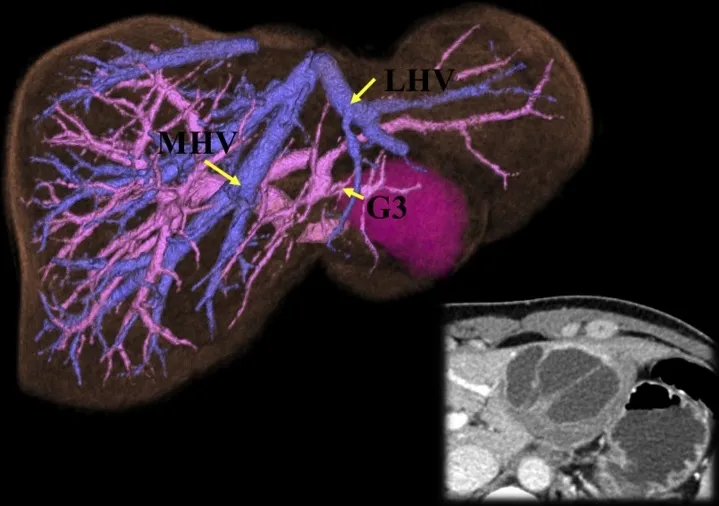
The three-dimensional imaging based on computed tomography showed mucinous cystic neoplasm, located at the segment III in the form of compressing the root of the Glissonean pedicle of segment III. MHV, middle hepatic vein; LHV, left hepatic vein; and G3, Glissonean pedicle of segment III.
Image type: radiology (ct)